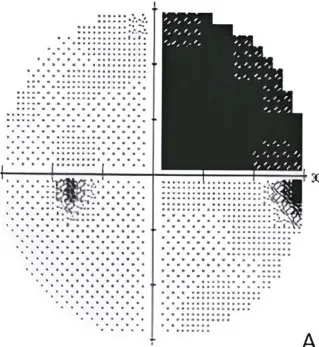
Standard 30-2 computerized perimetry of the left.
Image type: ophthalmic_imaging (fundus_photograph)